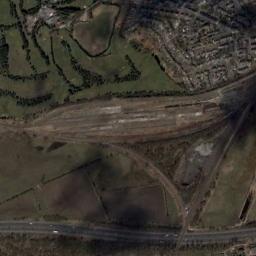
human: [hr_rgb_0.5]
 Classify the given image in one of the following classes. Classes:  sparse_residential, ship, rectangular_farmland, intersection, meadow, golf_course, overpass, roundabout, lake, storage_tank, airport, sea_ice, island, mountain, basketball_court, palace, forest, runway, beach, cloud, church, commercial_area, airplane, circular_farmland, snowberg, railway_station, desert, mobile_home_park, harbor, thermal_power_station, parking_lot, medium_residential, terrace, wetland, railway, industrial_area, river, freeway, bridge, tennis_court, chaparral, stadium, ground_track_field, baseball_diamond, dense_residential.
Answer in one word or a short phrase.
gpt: railway_station